Question: I am trying to convert the app.js in my NodeJS project in webstorm, to application.ts. I pasted the app.js code into a new file "application.ts" and replaced "app.js" with "application.ts" in the package.json file. The .ts file is not getting converted to .js even though the FileWatcher for typescript is on and works on every other file in the project. But when I "run" the project in Webstorm, I the project actually starts and runs "app.js" which I have obviously not deleted. Not sure, what other settings need to be changed to get this right. I plan on renaming application.ts to app.ts to suit the convention, once its successfully converted.
--Update--
Here's what my typescript filewatcher settings look like:

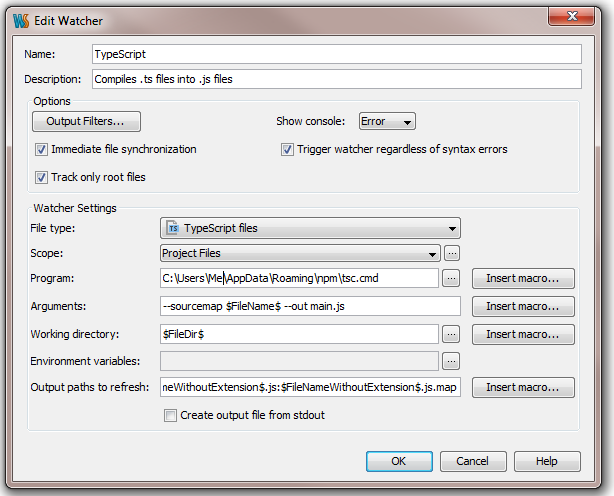
Answer: Your file watcher is configured so that it merges all .ts files into a single main.js - see the arguments:
--out main.js
What is your application.ts - main application file? Would you like to generate a single .js for each .ts, or merge them? In the first case, you need to change the watcher arguments as follows:
--module commonjs --sourcemap $FileName$
then it will produce a singe js for each ts with name matching original ts file, with the format compatible with Node.js
To run the generated application.js instead of the original app.js from withihn WebStorm, you have to change the Node.js run configuration accordingly
By the way, if all you need is renaming 'app' to 'application', just refactor/rename original app.ts to application.ts - the generated files (.js and .map) will be updated accordingly